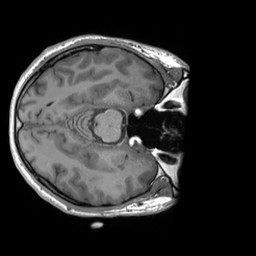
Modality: T1w
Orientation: axial
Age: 22
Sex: male
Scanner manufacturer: siemens
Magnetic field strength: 3 T
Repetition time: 1.8 s
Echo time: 0.00232 s